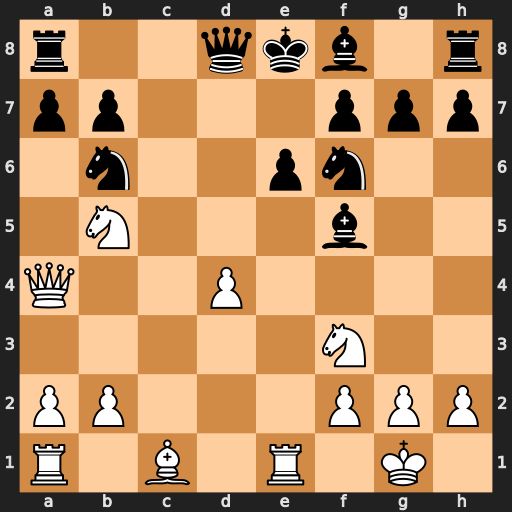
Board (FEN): r2qkb1r/pp3ppp/1n2pn2/1N3b2/Q2P4/5N2/PP3PPP/R1B1R1K1
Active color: w
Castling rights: kq
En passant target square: -
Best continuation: Nd6+ Ke7 Nxf5#